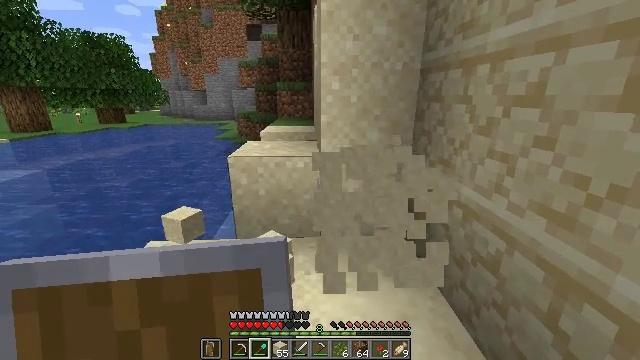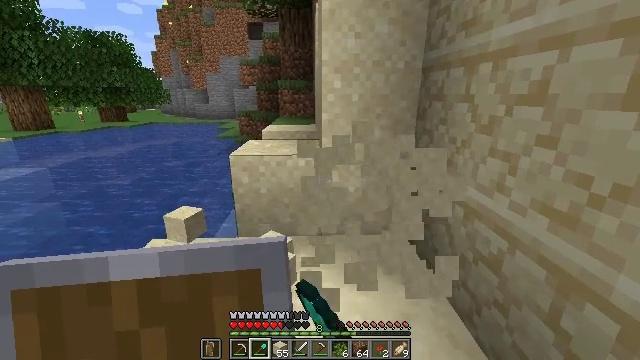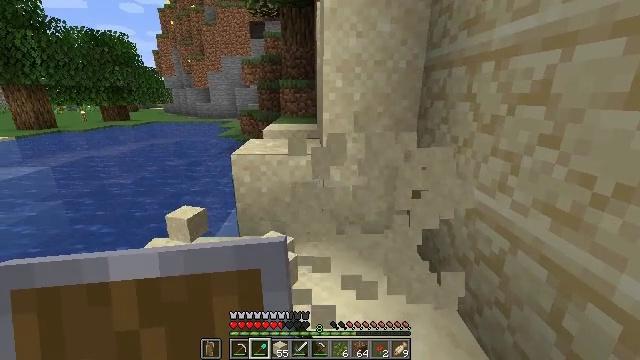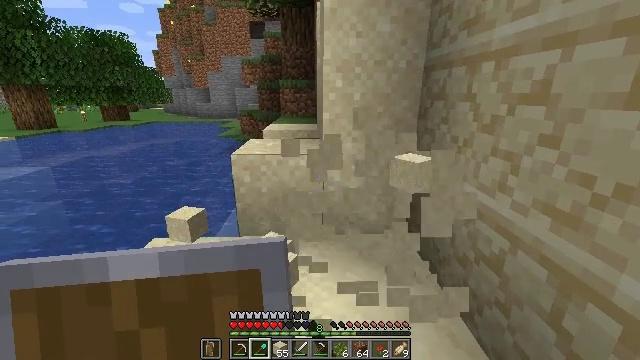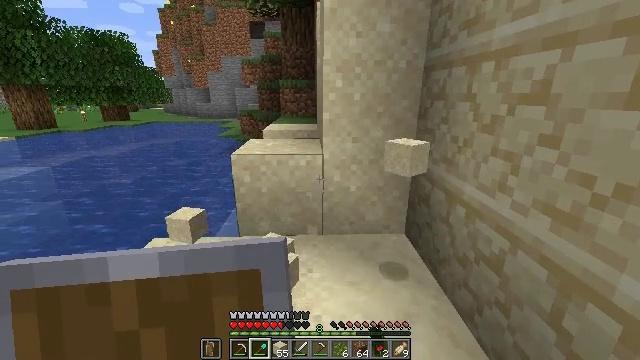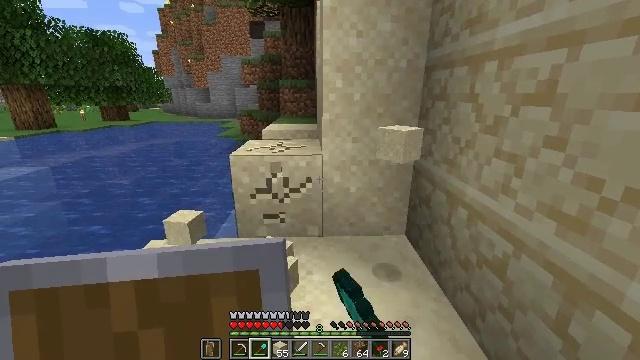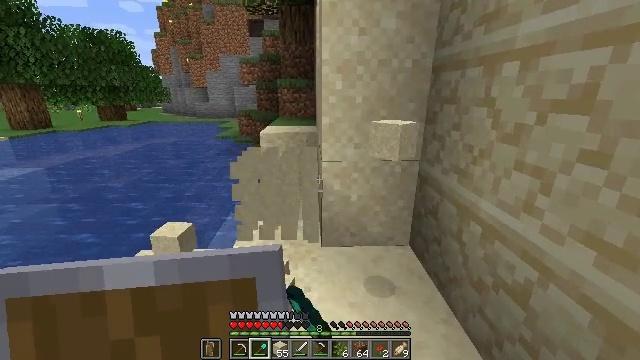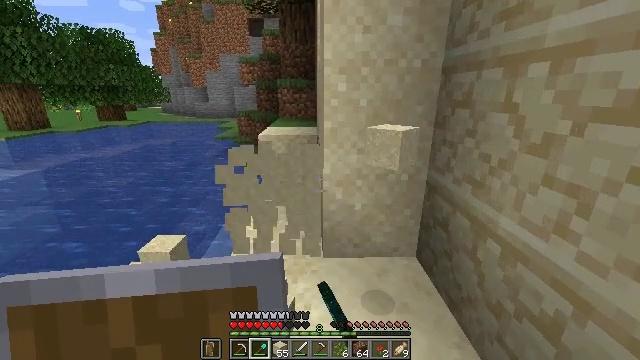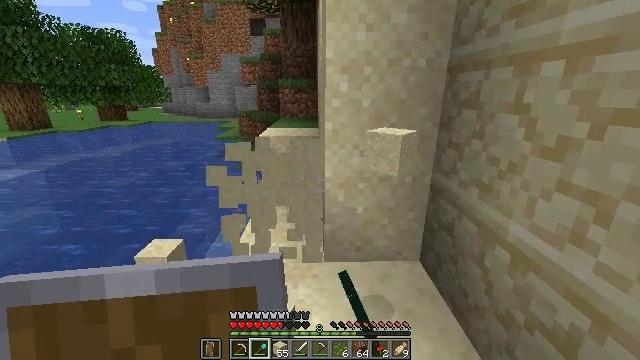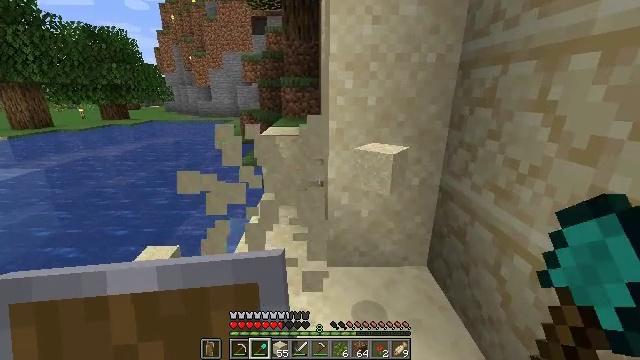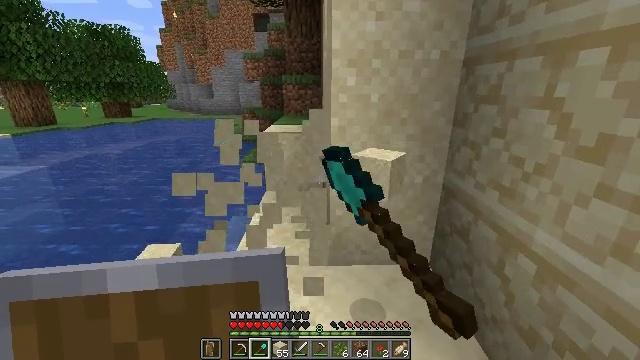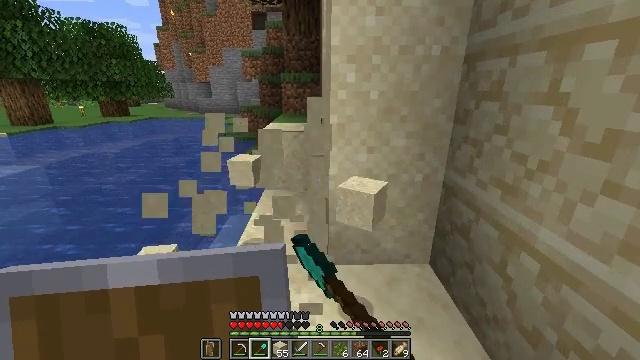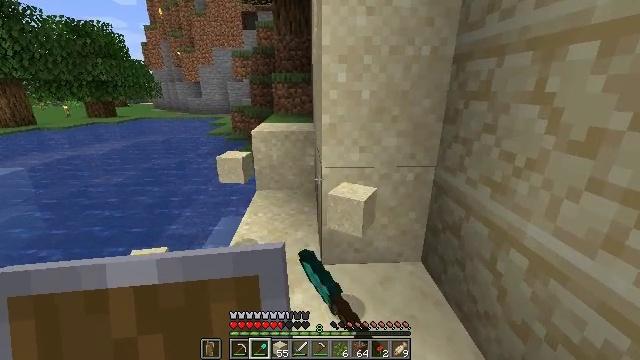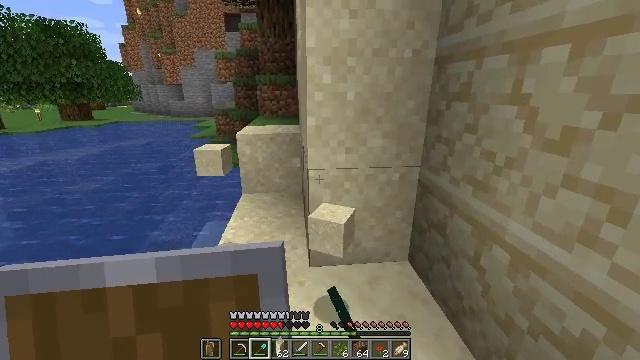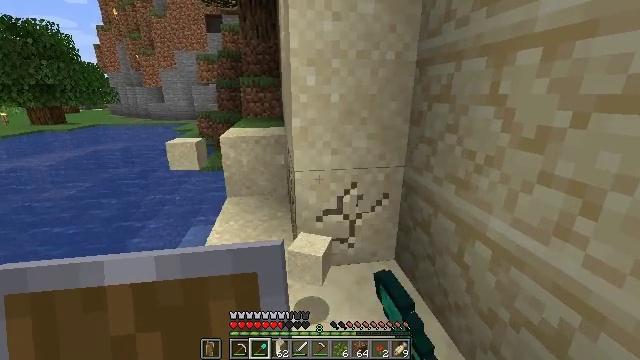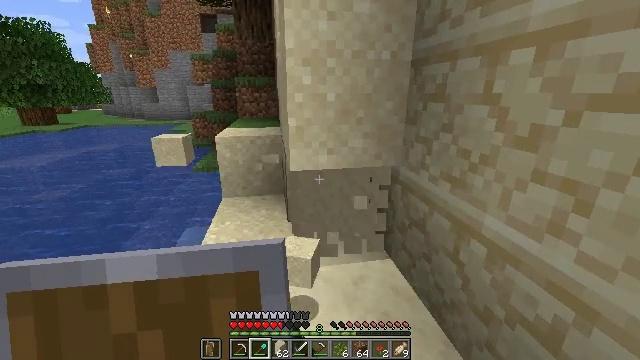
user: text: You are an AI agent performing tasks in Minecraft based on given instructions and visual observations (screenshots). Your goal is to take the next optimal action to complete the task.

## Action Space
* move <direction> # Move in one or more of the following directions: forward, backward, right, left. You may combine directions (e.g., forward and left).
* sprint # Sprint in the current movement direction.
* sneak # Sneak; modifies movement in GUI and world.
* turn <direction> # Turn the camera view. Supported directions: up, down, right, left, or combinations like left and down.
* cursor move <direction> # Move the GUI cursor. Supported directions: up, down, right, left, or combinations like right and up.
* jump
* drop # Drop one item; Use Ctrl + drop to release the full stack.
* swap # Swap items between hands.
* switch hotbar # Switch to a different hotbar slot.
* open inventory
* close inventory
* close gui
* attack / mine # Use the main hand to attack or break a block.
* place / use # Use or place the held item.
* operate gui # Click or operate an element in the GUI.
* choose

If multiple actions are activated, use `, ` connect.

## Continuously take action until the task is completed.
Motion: motion action
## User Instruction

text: Dig up some sand.
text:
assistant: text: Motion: attack / mine
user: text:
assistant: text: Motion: attack / mine
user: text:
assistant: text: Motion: attack / mine
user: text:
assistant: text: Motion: attack / mine
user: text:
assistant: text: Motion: move forward, attack / mine
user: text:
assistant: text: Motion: move forward, attack / mine
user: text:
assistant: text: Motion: move forward, attack / mine
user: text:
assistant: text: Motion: attack / mine
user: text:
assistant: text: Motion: attack / mine
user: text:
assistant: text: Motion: attack / mine
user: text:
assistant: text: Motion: attack / mine
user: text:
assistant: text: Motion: turn right, attack / mine
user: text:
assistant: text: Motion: turn right, attack / mine
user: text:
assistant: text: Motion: turn right, attack / mine
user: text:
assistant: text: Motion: attack / mine
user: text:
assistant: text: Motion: attack / mine
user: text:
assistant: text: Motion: attack / mine
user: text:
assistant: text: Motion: attack / mine
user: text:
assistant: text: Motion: move forward and move left, attack / mine
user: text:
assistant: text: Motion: move forward and move left, attack / mine
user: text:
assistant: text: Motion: move forward and move left, attack / mine
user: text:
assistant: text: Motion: move forward and move left, turn right and up, attack / mine
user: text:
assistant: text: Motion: move left, turn right and up, attack / mine
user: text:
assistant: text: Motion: turn right and up, attack / mine
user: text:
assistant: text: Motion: turn right and up, attack / mine
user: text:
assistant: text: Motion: attack / mine
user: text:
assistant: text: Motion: attack / mine
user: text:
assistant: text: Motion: attack / mine
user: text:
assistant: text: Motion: attack / mine
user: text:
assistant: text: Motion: turn right, attack / mine